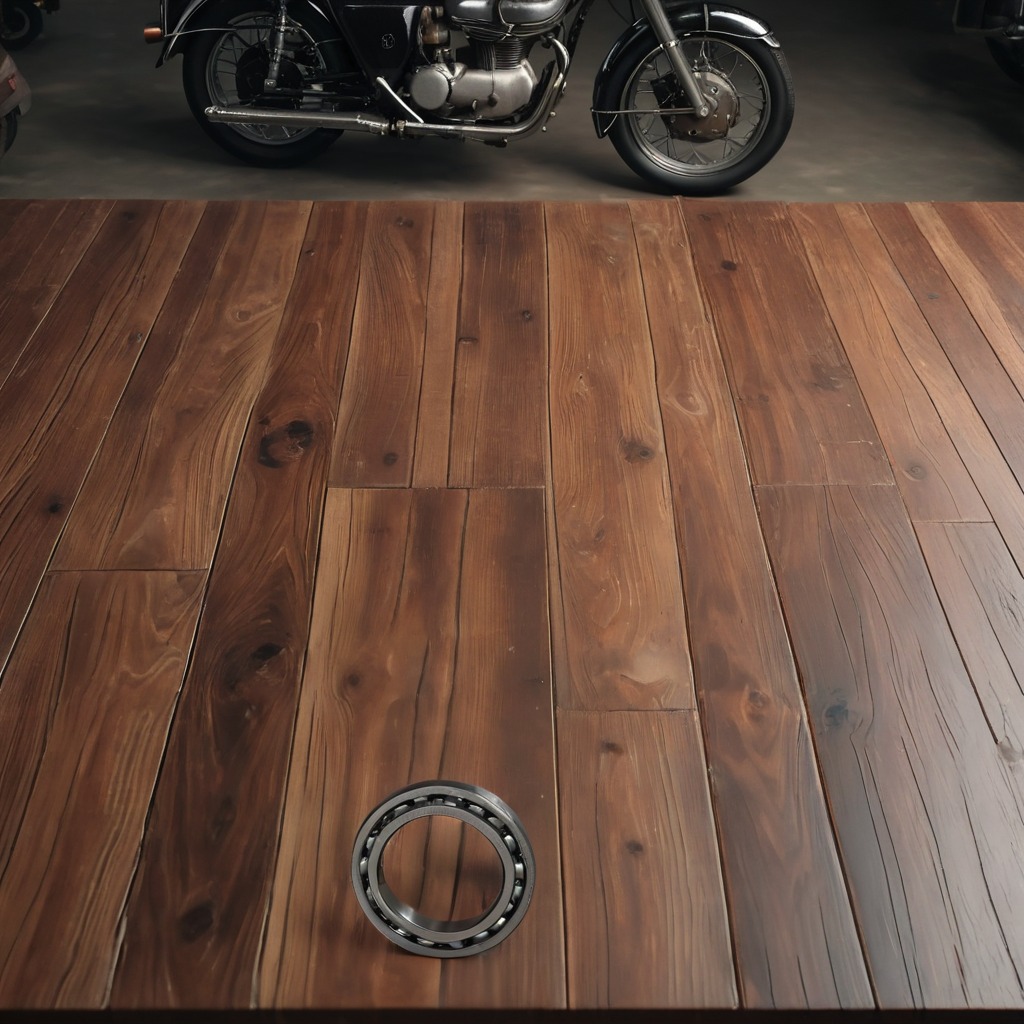
A metal ball bearing is lying on the oil-spilled wooden table in a vintage motorcycle garage.